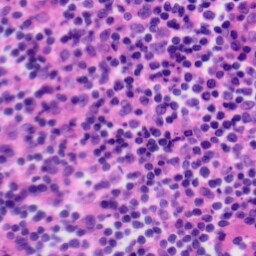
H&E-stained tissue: Tonsil